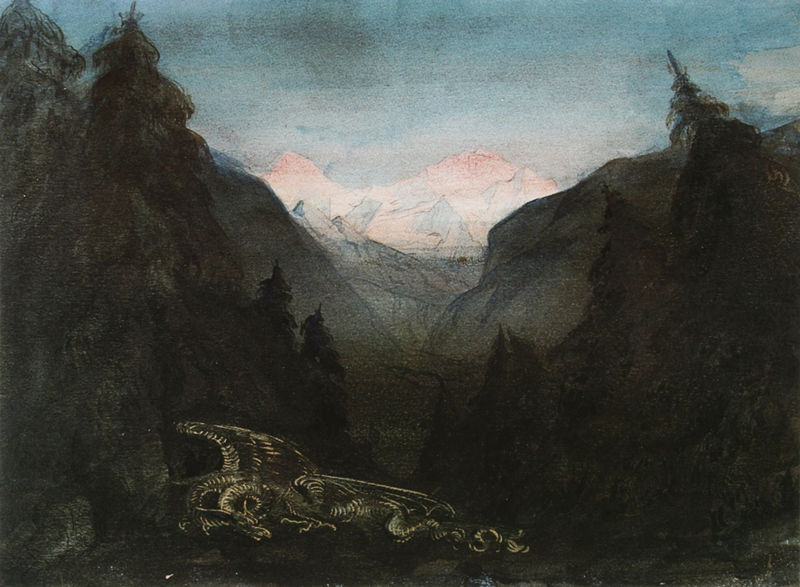
Titel: Drache und Jungfrau
Künstler: Clara von Rappard
Institution: Privatbesitz
Schlagwörter: baum, berg, blau, dunkel, felsen, flügel, gemälde, himmel, kopf, schatten, schlaf, wasser, weiß, wolken, aquarell, bäume, grün, landschaft, ocker, see, ufer, abend, braun, grau, hell, köpfe, licht, nacht, schwarz, zeichnung, ausblick, eis, rot, schnee, tier, spitze, stein, tod, tot, bach, ferne, horizont, hügel, natur, weite, wind, rauch, sonne, boden, gold, höhle, kontrast, rosa, tal, wald, schuppen, schwanz, farbig, ruhig, sommer, ruhe, liegen, schlafen, schlafend, düster, berge, einschnitt, fels, gebirge, gipfel, graphik, sonnenuntergang, schlucht, winter, romantik, tannen, sturm, symmetrie, finster, liegend, hoch, schneise, senke, alpen, linie, lichtung, traum, groß, druck, lithografie, wagner, gefahr, krallen, tanne, dämon, mythologie, kiefer, märchen, fabelwesen, greif, schlangen, echse, nadelbäume, fichten, balu, wipfel, liegt, ungeheuer, drachen, drache, georg, wals, monster, untier, friedlich, trist, lieb, böume, finste, muräne, scheusal, krache